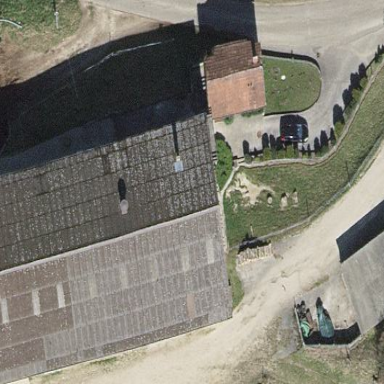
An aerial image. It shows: Farmyard area.